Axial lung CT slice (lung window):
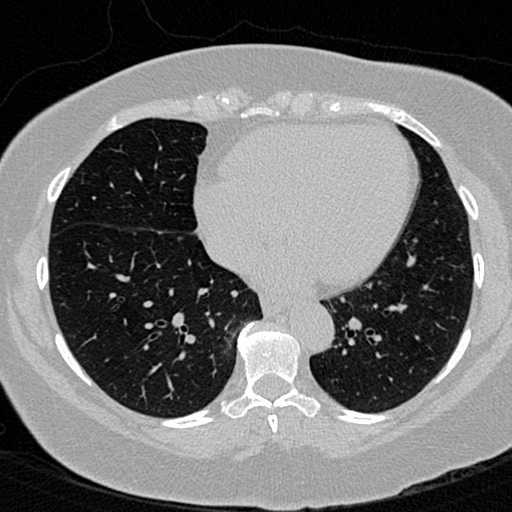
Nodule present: no